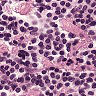
Metastatic tissue present: no